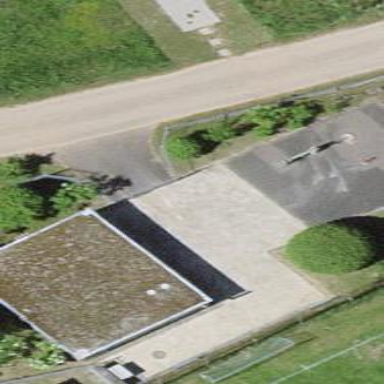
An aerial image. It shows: Service building with flat roof.